Question: I've got an enterprise cert and in-house provisioning profile wired up. I've got the cert installed, and Xcode 7.1 prompts me with this nice permissions request alert. I click Always Allow. I click Allow.
No matter what I click, it just ignores me and asks again:

Well, unless I click Deny. But why would I want to do that?!
I also tried <URL>, but I can't click Allow button either!
Also: <URL>
Help?
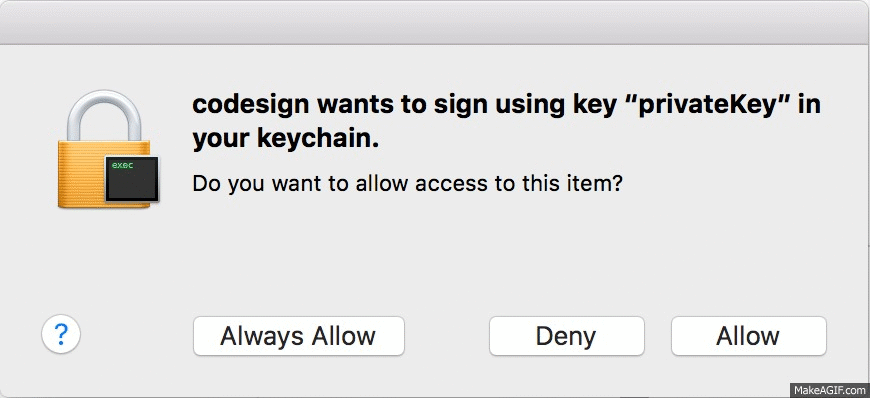
Answer: Just got this fixed. I use a plugin called <URL> that improves acceleration of trackpad and mouse. It likely integrates with the accessibility APIs in OS X and thus triggers the same behavior as screensharing. Disabling the plugin resolved the problem.